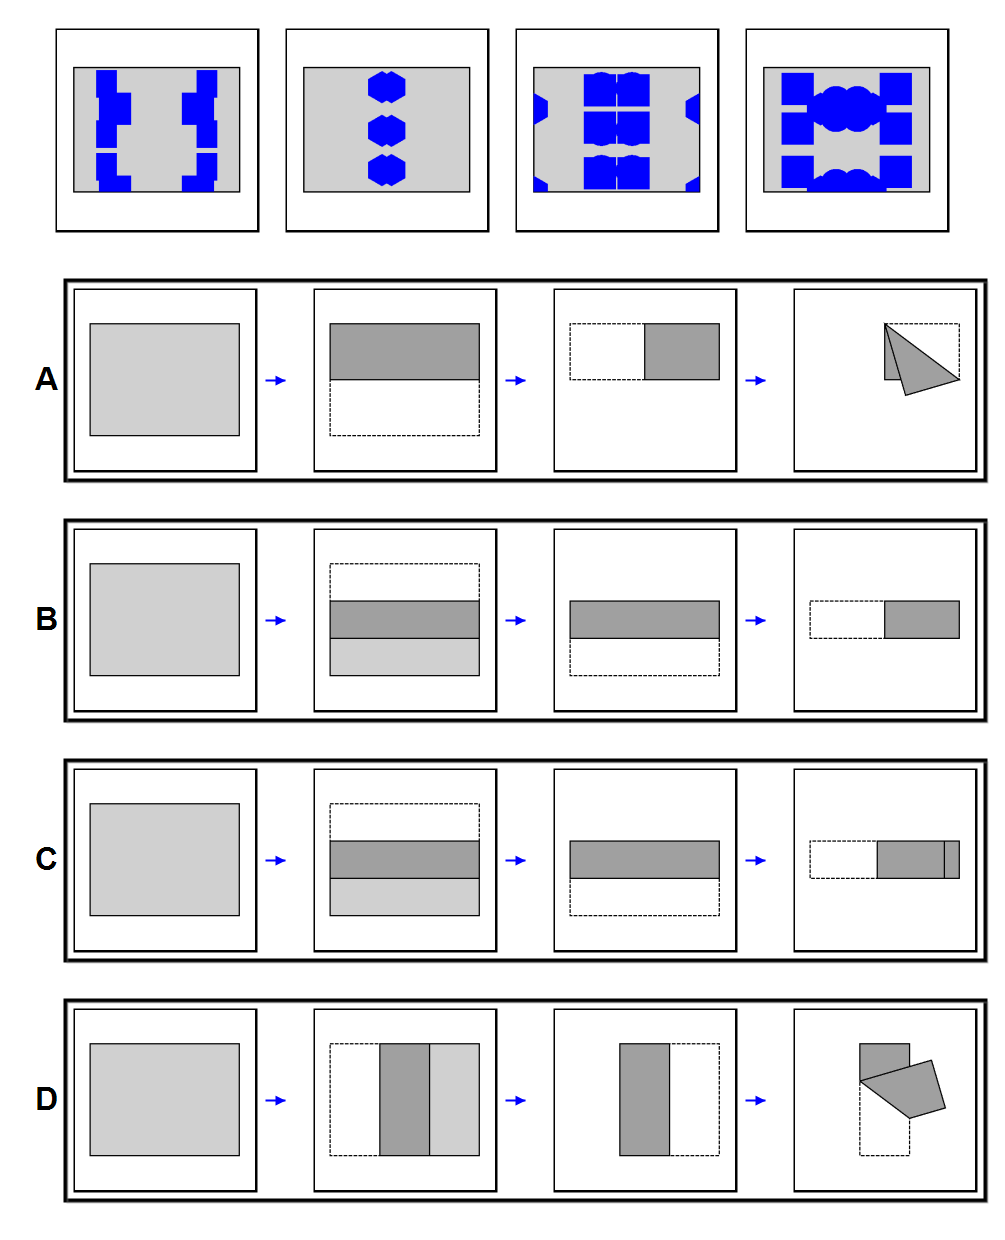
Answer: B